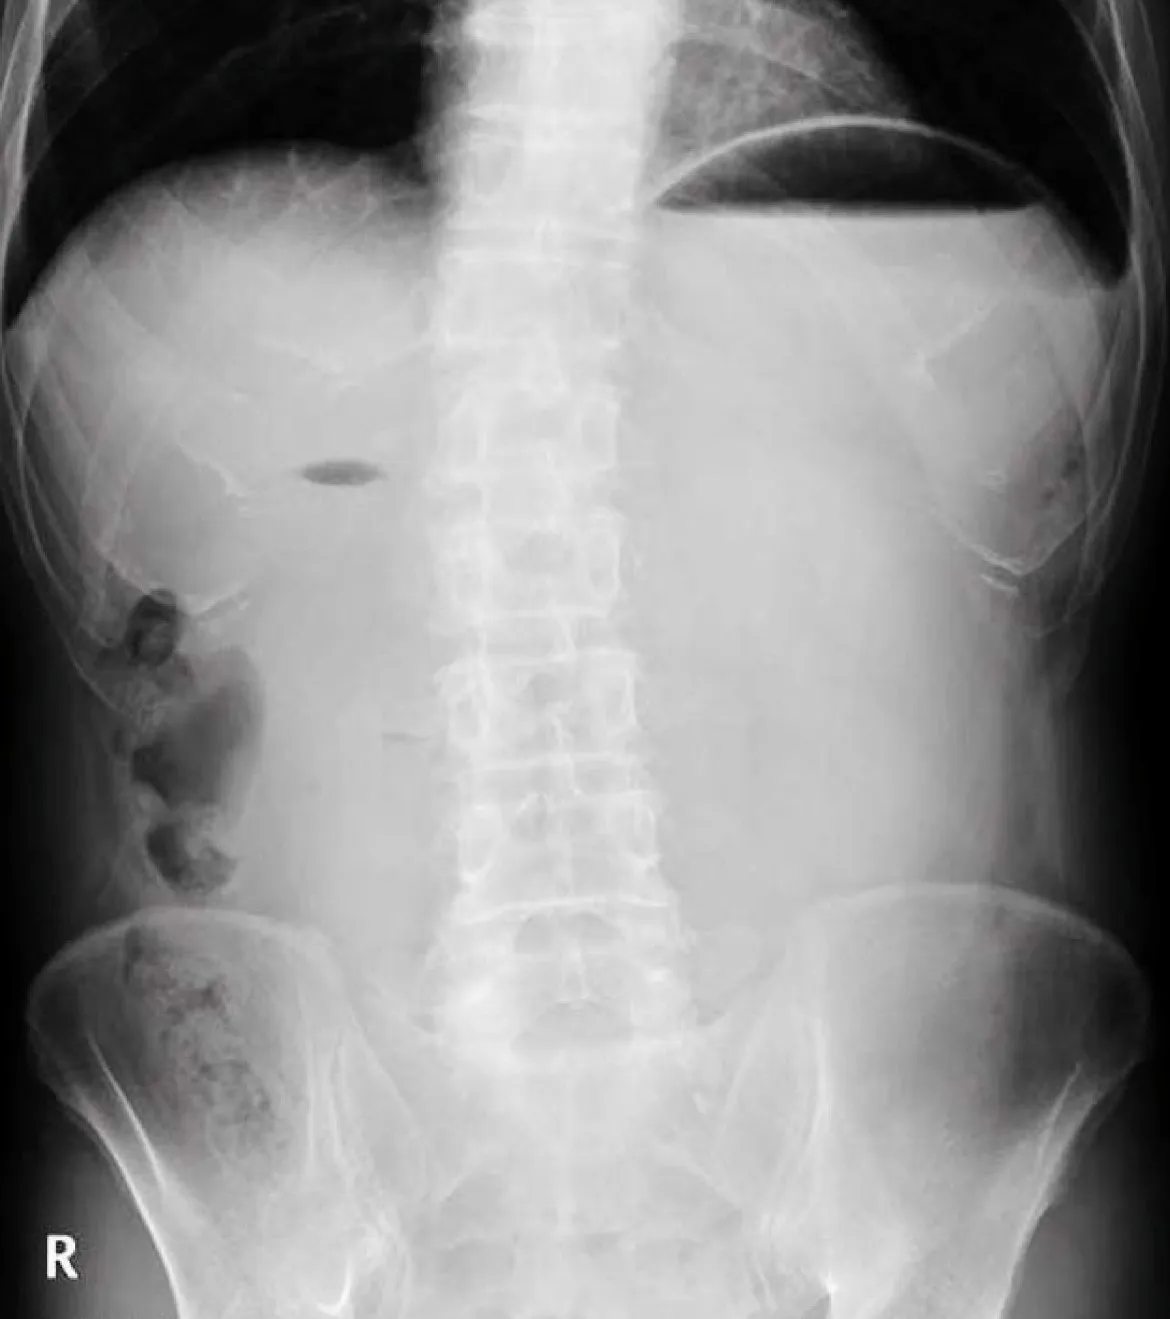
Abdominal X-ray showed distension sign of the stomach with air fluid level and duodenal gas.
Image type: radiology (x_ray)